Field crop: maize
Growth stage: 2
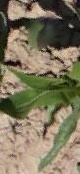
Species: maize